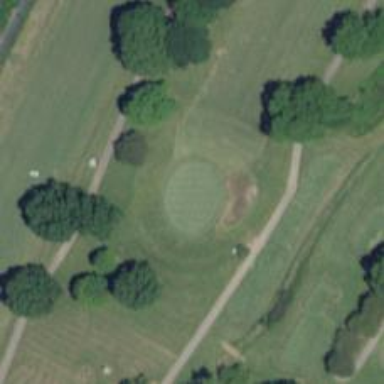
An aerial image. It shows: Golf hole.